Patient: sex M, age 58
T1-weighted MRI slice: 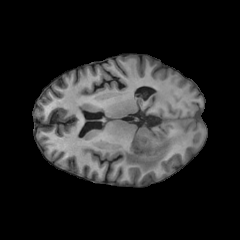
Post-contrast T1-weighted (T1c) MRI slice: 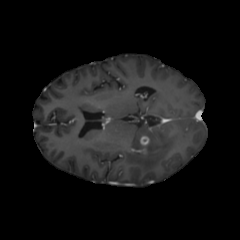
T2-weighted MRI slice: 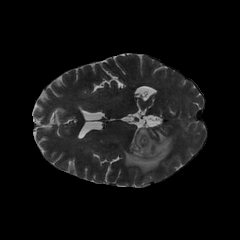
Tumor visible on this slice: yes
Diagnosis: Glioblastoma, IDH-wildtype
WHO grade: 4